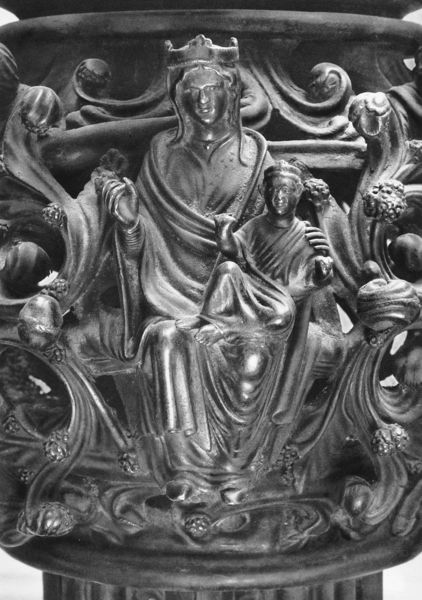
Titel: Trivulzio-Kandelaber (Arbore della vergine)
Künstler: Nikolaus von Verdun
Standort: Mailand, Dom (EU - I)
Schlagwörter: dunkel, hand, mann, umhang, blumen, frau, grau, holz, kleid, schmuck, schwarz, säule, blüten, ornament, architektur, stein, gewand, haare, mantel, kind, mutter, krone, früchte, ranken, skulptur, statue, relief, topf, figuren, könig, detail, ornamente, metall, bronze, faltenwurf, plastik, schoß, knie, foto, schlange, kapitell, christus, grab, jesus, jesus christus, maria, madonna, sakral, grabmal, jesuskind, madonna mit kind, deatil, lkönig